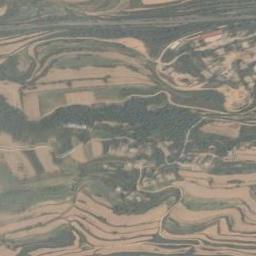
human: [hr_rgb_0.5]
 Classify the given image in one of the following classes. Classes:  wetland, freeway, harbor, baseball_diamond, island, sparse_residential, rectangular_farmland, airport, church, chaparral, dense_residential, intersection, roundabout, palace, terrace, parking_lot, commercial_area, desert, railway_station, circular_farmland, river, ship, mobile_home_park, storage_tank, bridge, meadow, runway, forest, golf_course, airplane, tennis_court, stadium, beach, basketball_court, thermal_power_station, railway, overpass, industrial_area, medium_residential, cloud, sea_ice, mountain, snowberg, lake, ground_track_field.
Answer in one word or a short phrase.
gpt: terrace